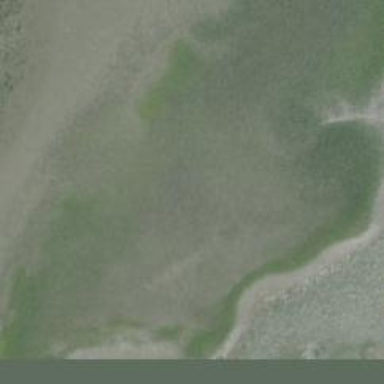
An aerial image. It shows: Tidal saltmarsh wetland area.